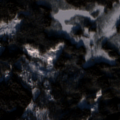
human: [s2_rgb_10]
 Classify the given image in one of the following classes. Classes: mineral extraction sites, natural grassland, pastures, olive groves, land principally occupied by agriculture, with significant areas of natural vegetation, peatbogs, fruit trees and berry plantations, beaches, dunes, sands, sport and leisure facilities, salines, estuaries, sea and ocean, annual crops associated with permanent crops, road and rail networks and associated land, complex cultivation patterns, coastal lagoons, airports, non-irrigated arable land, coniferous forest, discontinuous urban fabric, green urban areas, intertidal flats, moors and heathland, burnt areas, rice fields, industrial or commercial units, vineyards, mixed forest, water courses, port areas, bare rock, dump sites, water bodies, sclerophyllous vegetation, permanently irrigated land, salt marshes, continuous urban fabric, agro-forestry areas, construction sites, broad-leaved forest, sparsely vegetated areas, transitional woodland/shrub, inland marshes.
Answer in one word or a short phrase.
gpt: coniferous forest, mixed forest, transitional woodland/shrub